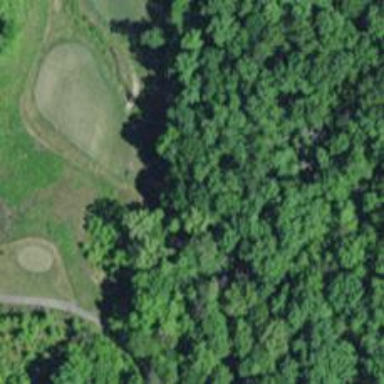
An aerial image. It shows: Picturesque scene of golf course with lateral water hazard.